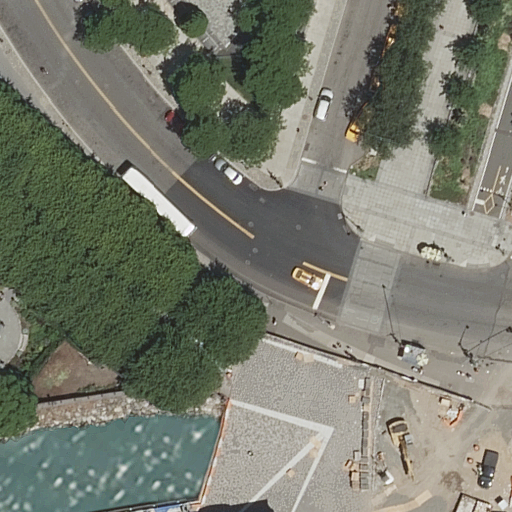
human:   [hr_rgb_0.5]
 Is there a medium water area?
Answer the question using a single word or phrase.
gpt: no

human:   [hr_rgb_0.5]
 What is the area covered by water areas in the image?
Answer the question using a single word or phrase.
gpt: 680m2

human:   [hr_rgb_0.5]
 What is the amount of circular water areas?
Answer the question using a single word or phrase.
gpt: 0

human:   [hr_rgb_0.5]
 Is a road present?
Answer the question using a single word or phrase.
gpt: yes

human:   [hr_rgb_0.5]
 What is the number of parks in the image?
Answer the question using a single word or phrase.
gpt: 3

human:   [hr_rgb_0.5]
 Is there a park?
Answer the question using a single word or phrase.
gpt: yes

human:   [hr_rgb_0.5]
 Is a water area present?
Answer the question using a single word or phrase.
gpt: yes

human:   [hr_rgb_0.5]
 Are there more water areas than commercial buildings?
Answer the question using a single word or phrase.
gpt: yes

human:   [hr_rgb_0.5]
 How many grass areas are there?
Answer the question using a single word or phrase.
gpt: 1

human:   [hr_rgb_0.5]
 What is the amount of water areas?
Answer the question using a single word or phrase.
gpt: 1

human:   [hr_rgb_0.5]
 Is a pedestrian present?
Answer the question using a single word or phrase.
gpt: yes

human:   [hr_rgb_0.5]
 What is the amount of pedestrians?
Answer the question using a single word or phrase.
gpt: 3

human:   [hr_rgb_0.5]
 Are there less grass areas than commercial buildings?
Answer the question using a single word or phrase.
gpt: no

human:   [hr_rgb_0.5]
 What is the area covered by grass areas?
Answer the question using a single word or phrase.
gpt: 170m2

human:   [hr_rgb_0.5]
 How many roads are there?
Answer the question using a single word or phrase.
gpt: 13

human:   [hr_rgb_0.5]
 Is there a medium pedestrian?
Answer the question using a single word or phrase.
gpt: no

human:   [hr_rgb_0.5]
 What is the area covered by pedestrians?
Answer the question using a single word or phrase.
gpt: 2165m2

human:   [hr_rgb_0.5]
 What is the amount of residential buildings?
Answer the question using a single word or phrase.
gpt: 0

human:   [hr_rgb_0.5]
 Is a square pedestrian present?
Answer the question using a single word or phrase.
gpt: no

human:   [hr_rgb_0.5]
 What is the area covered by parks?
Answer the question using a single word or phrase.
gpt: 3427m2

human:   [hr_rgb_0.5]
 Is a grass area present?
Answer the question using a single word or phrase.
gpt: yes

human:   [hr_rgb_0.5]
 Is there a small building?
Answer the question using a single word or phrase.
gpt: no

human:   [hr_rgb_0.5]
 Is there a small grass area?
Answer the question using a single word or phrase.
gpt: no

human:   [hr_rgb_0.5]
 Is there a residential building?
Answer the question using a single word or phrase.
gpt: no

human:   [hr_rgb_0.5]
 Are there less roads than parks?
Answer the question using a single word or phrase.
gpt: no

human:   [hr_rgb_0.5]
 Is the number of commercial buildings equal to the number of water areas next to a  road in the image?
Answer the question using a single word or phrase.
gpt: no

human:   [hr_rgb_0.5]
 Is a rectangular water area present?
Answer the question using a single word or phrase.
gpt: yes

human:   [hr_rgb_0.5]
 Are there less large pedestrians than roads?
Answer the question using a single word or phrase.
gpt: yes

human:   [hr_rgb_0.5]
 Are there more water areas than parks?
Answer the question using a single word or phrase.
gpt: no

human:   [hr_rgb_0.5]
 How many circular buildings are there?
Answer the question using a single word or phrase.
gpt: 0

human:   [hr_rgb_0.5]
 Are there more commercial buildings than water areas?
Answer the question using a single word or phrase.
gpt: no

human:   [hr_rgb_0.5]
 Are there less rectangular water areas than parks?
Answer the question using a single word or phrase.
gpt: yes

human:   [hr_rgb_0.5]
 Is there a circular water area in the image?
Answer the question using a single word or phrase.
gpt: no

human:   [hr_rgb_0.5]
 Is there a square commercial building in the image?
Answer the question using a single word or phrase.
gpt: no

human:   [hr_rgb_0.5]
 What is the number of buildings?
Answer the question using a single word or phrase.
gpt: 0

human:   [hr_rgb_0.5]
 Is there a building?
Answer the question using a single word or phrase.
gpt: no

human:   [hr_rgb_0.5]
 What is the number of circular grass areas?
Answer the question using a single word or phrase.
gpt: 0

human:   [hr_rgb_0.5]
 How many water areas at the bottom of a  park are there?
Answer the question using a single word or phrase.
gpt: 1

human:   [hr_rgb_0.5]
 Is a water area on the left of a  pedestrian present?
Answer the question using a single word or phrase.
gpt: yes

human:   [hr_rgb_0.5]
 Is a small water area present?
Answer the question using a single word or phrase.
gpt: no

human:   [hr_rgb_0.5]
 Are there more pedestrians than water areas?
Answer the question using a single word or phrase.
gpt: yes

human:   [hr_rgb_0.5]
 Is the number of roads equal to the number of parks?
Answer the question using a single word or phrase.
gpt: no

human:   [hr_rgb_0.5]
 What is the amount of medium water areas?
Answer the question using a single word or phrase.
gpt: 0

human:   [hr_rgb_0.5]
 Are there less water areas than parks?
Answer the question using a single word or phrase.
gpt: yes

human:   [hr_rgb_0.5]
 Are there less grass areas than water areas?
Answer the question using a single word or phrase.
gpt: no

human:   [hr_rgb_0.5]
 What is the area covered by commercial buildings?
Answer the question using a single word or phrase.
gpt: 0m2

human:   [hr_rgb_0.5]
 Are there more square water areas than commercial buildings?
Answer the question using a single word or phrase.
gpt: no

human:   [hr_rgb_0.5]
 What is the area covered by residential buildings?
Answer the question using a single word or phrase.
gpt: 0m2

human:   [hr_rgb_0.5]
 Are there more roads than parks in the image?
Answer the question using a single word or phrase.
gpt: yes

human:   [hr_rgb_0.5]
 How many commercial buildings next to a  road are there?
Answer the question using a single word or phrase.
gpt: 0

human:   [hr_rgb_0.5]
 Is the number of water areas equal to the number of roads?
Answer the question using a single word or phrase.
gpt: no

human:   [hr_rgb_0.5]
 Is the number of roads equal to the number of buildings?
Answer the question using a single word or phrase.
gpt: no

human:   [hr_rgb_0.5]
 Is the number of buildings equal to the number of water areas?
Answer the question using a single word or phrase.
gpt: no

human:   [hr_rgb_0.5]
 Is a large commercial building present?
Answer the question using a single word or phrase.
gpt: no

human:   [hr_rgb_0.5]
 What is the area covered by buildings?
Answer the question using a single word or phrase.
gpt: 0m2

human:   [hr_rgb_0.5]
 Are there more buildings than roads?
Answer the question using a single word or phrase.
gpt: no

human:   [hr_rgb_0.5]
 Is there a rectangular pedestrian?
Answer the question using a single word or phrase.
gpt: yes

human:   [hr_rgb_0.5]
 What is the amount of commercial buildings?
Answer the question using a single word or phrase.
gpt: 0

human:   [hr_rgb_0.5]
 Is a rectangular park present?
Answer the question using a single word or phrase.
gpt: yes

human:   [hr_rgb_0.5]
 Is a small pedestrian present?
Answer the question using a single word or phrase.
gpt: yes

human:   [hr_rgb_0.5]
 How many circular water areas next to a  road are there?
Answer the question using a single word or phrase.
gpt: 0

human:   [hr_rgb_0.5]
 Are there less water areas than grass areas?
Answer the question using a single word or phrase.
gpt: no

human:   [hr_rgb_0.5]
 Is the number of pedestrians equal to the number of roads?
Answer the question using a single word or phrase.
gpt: no

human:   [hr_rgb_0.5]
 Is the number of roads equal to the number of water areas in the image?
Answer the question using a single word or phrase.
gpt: no